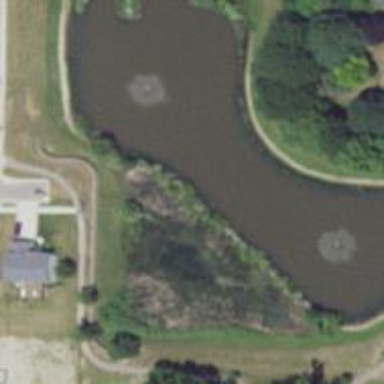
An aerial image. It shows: Picturesque pond located within basin area.